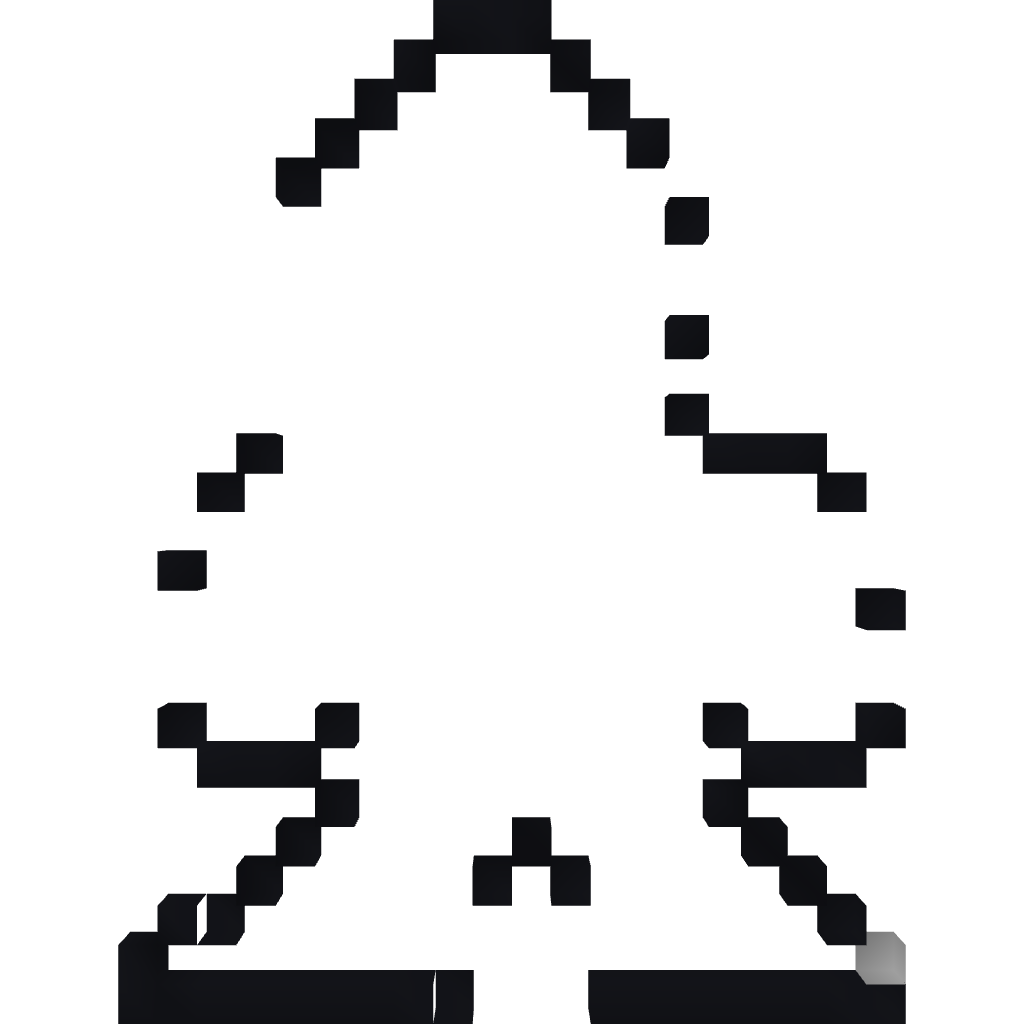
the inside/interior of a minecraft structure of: Megaman Pixel Art